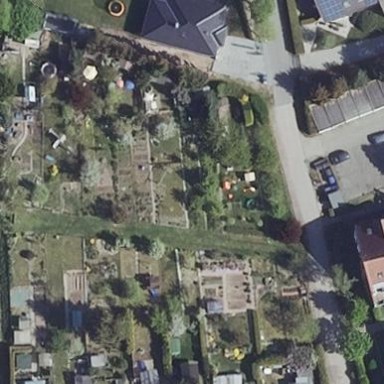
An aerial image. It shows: Area designated for allotments.